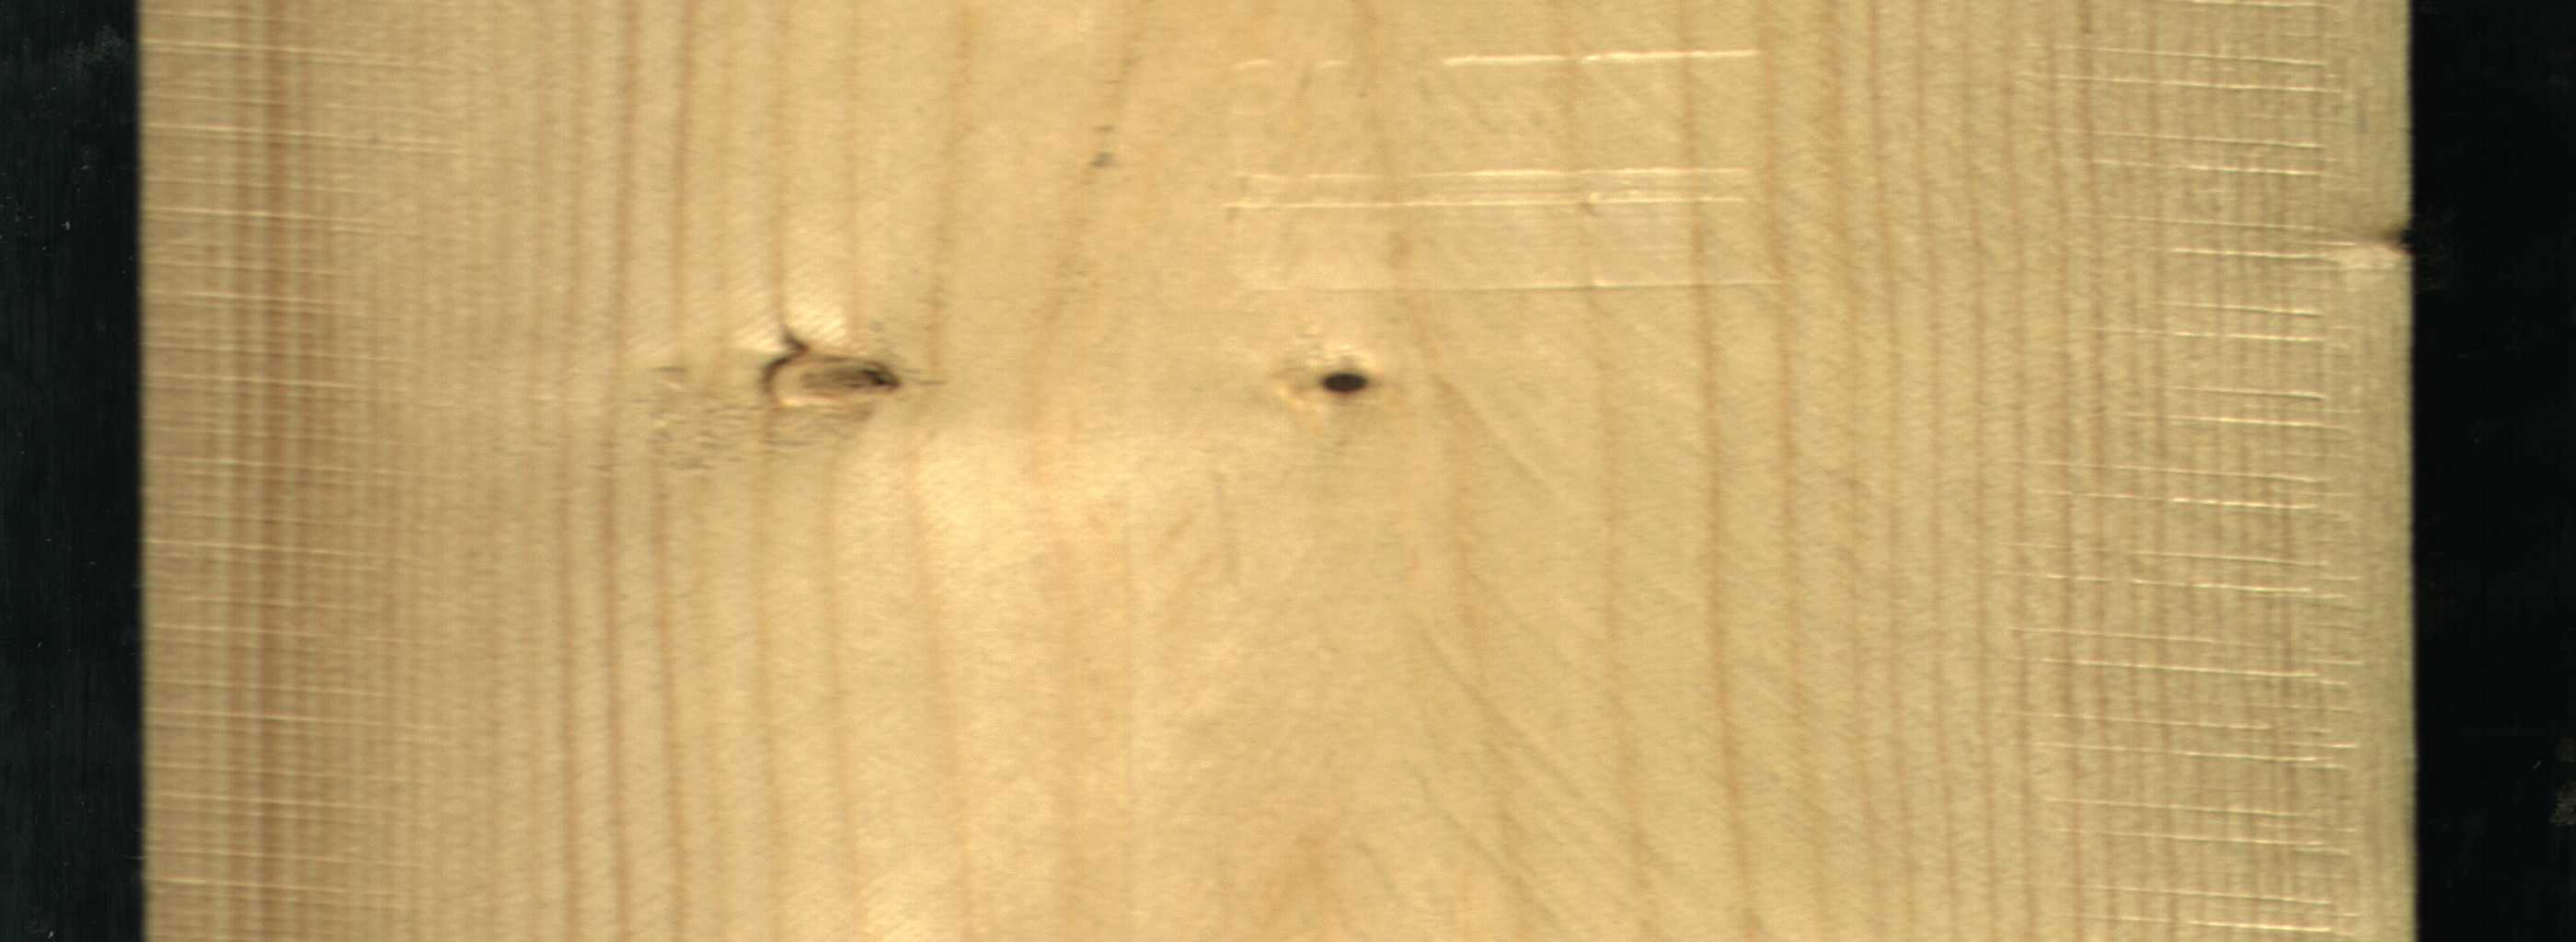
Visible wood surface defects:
Dead_Knot
Live_Knot